Question: When I connect my phone to the computer and visit Google play store in google chrome, it seams like the page knows that the device is connected, like this picture:

How can I do it using JavaScript?
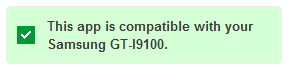
Answer: From what I can tell, once you link your phone to your Google account, Google attaches your phone's to your Google Play account and then displays it to you when you're looking at apps using your computer's web browser. Don't think there's any Javascript at play here.